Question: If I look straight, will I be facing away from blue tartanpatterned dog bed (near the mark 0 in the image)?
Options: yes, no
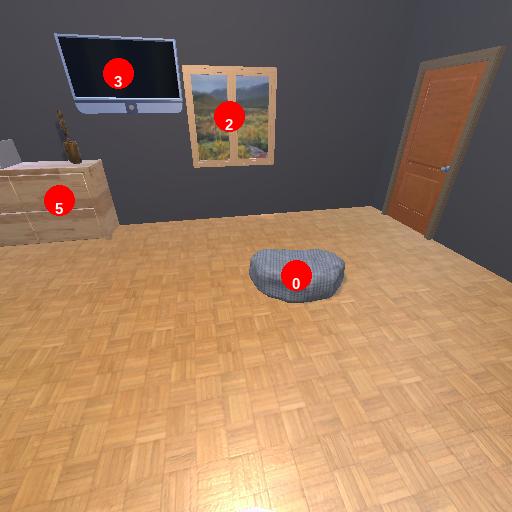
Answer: yes